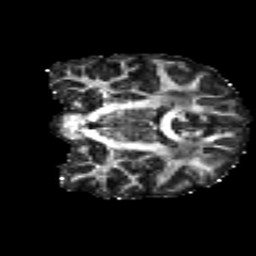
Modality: FA
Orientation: coronal
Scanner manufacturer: siemens
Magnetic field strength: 3 T
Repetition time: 4.16 s
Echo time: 0.0806 s